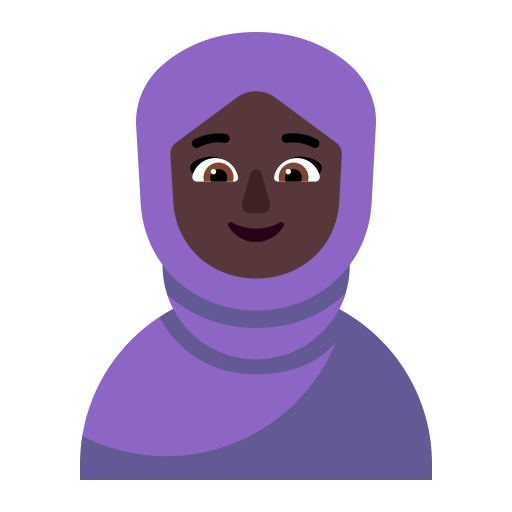
woman with headscarf flat dark